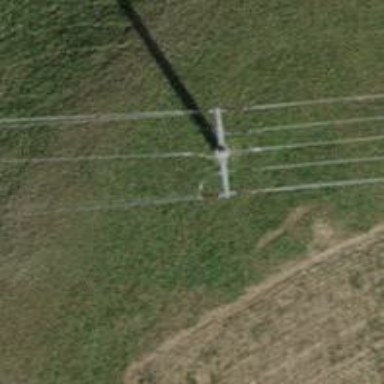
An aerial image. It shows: Three cables of power line.